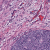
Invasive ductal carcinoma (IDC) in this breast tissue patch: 0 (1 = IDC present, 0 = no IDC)